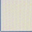
Piece: xx